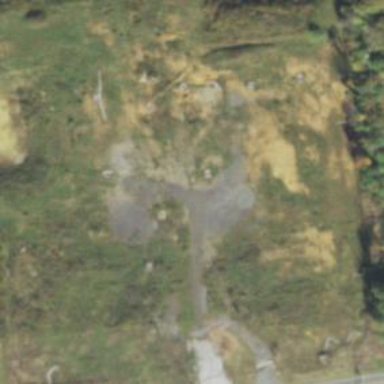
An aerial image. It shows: Brownfield site.